Field crop: tomato
Growth stage: 1
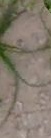
Species: cyperus